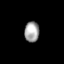
Tissue: skin
Cell type: Epithelial cells
Senescence score: 0.2497
Nuclear area (px): 297
Mean DAPI intensity: 161.209